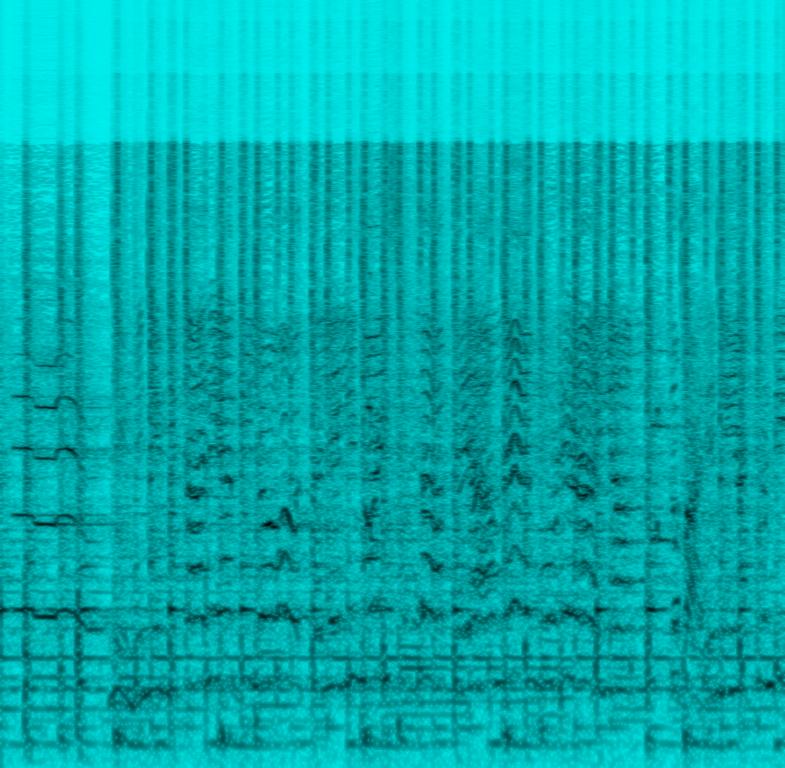
The low quality recording features a traditional song sung by harmonizing female vocals and followed by wooden percussion, short flute licks and mellow piano chords. It sounds addictive and passionate.